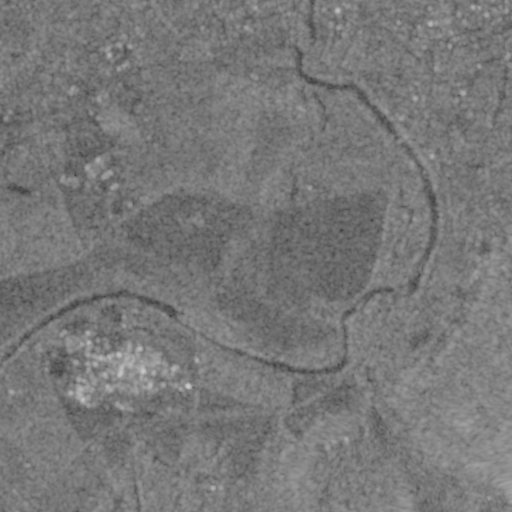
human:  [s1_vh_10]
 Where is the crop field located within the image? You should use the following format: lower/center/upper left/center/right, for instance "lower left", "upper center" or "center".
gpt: The crop field is located in the upper right of the image.
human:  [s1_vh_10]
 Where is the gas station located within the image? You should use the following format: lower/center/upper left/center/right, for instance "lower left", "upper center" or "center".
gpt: The gas station is located in the upper right of the image.
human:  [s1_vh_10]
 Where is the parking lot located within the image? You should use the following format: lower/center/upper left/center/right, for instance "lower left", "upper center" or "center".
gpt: The parking lot is located in the upper left of the image.
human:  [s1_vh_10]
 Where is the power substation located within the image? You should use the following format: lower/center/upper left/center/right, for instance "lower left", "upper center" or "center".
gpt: The power substation is located in the lower left of the image.
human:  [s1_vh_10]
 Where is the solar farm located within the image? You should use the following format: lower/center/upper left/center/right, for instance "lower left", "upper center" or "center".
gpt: The solar farm is located in the lower center of the image.
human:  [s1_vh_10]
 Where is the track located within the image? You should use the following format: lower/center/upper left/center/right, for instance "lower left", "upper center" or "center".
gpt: The track is located in the center left of the image.
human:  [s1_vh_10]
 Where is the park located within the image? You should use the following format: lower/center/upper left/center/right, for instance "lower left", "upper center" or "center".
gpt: There is no park in the image.

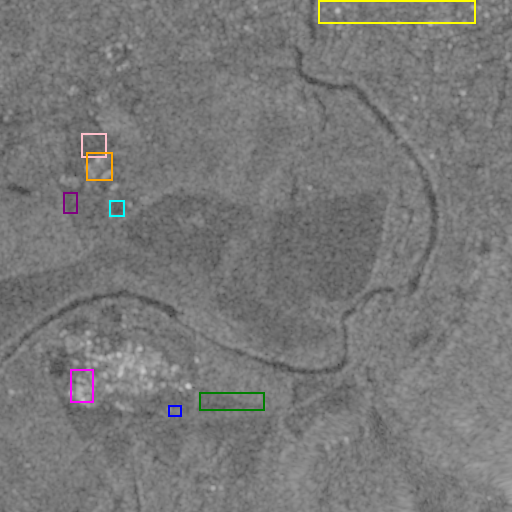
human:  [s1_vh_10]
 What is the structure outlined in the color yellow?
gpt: The structure outlined in yellow is a crop field.
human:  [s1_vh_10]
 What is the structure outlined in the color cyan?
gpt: The structure outlined in cyan is a park.
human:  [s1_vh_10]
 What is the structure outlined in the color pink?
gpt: The structure outlined in pink is a parking lot.
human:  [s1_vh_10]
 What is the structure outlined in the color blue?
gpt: The structure outlined in blue is a power substation.
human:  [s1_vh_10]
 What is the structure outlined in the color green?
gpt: The structure outlined in green is a solar farm.
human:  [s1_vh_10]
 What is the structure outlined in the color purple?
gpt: The structure outlined in purple is a track.
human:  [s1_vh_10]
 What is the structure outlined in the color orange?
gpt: The structure outlined in orange is a building.
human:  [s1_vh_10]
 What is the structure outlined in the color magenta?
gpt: The structure outlined in magenta is a building.
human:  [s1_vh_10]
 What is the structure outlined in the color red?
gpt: There is no red outline.